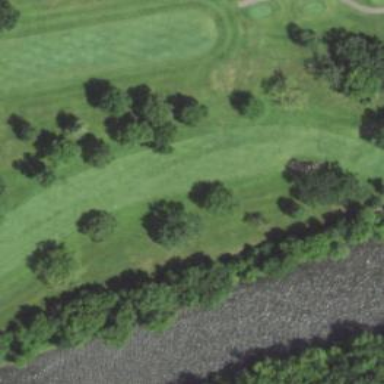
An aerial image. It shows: Golf fairway surrounded by grass.